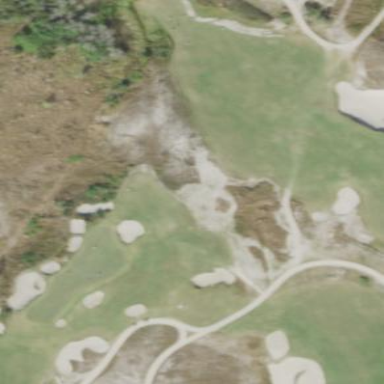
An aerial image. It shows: Sand bunker on golf course.